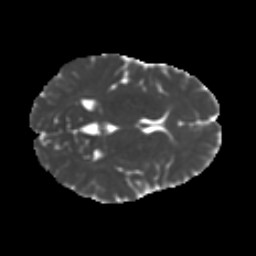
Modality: MD
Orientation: axial
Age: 29
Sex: female
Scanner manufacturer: ge
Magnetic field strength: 3 T
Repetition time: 7.8 s
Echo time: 0.0606 s